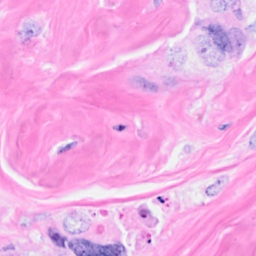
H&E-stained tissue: Breast